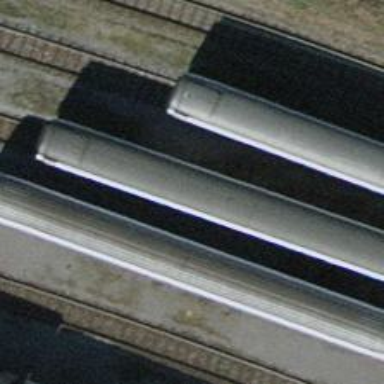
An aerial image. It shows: Single-track railway yard.